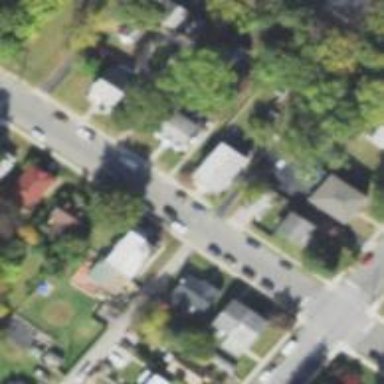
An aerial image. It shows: Alley classified as service road.